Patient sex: F
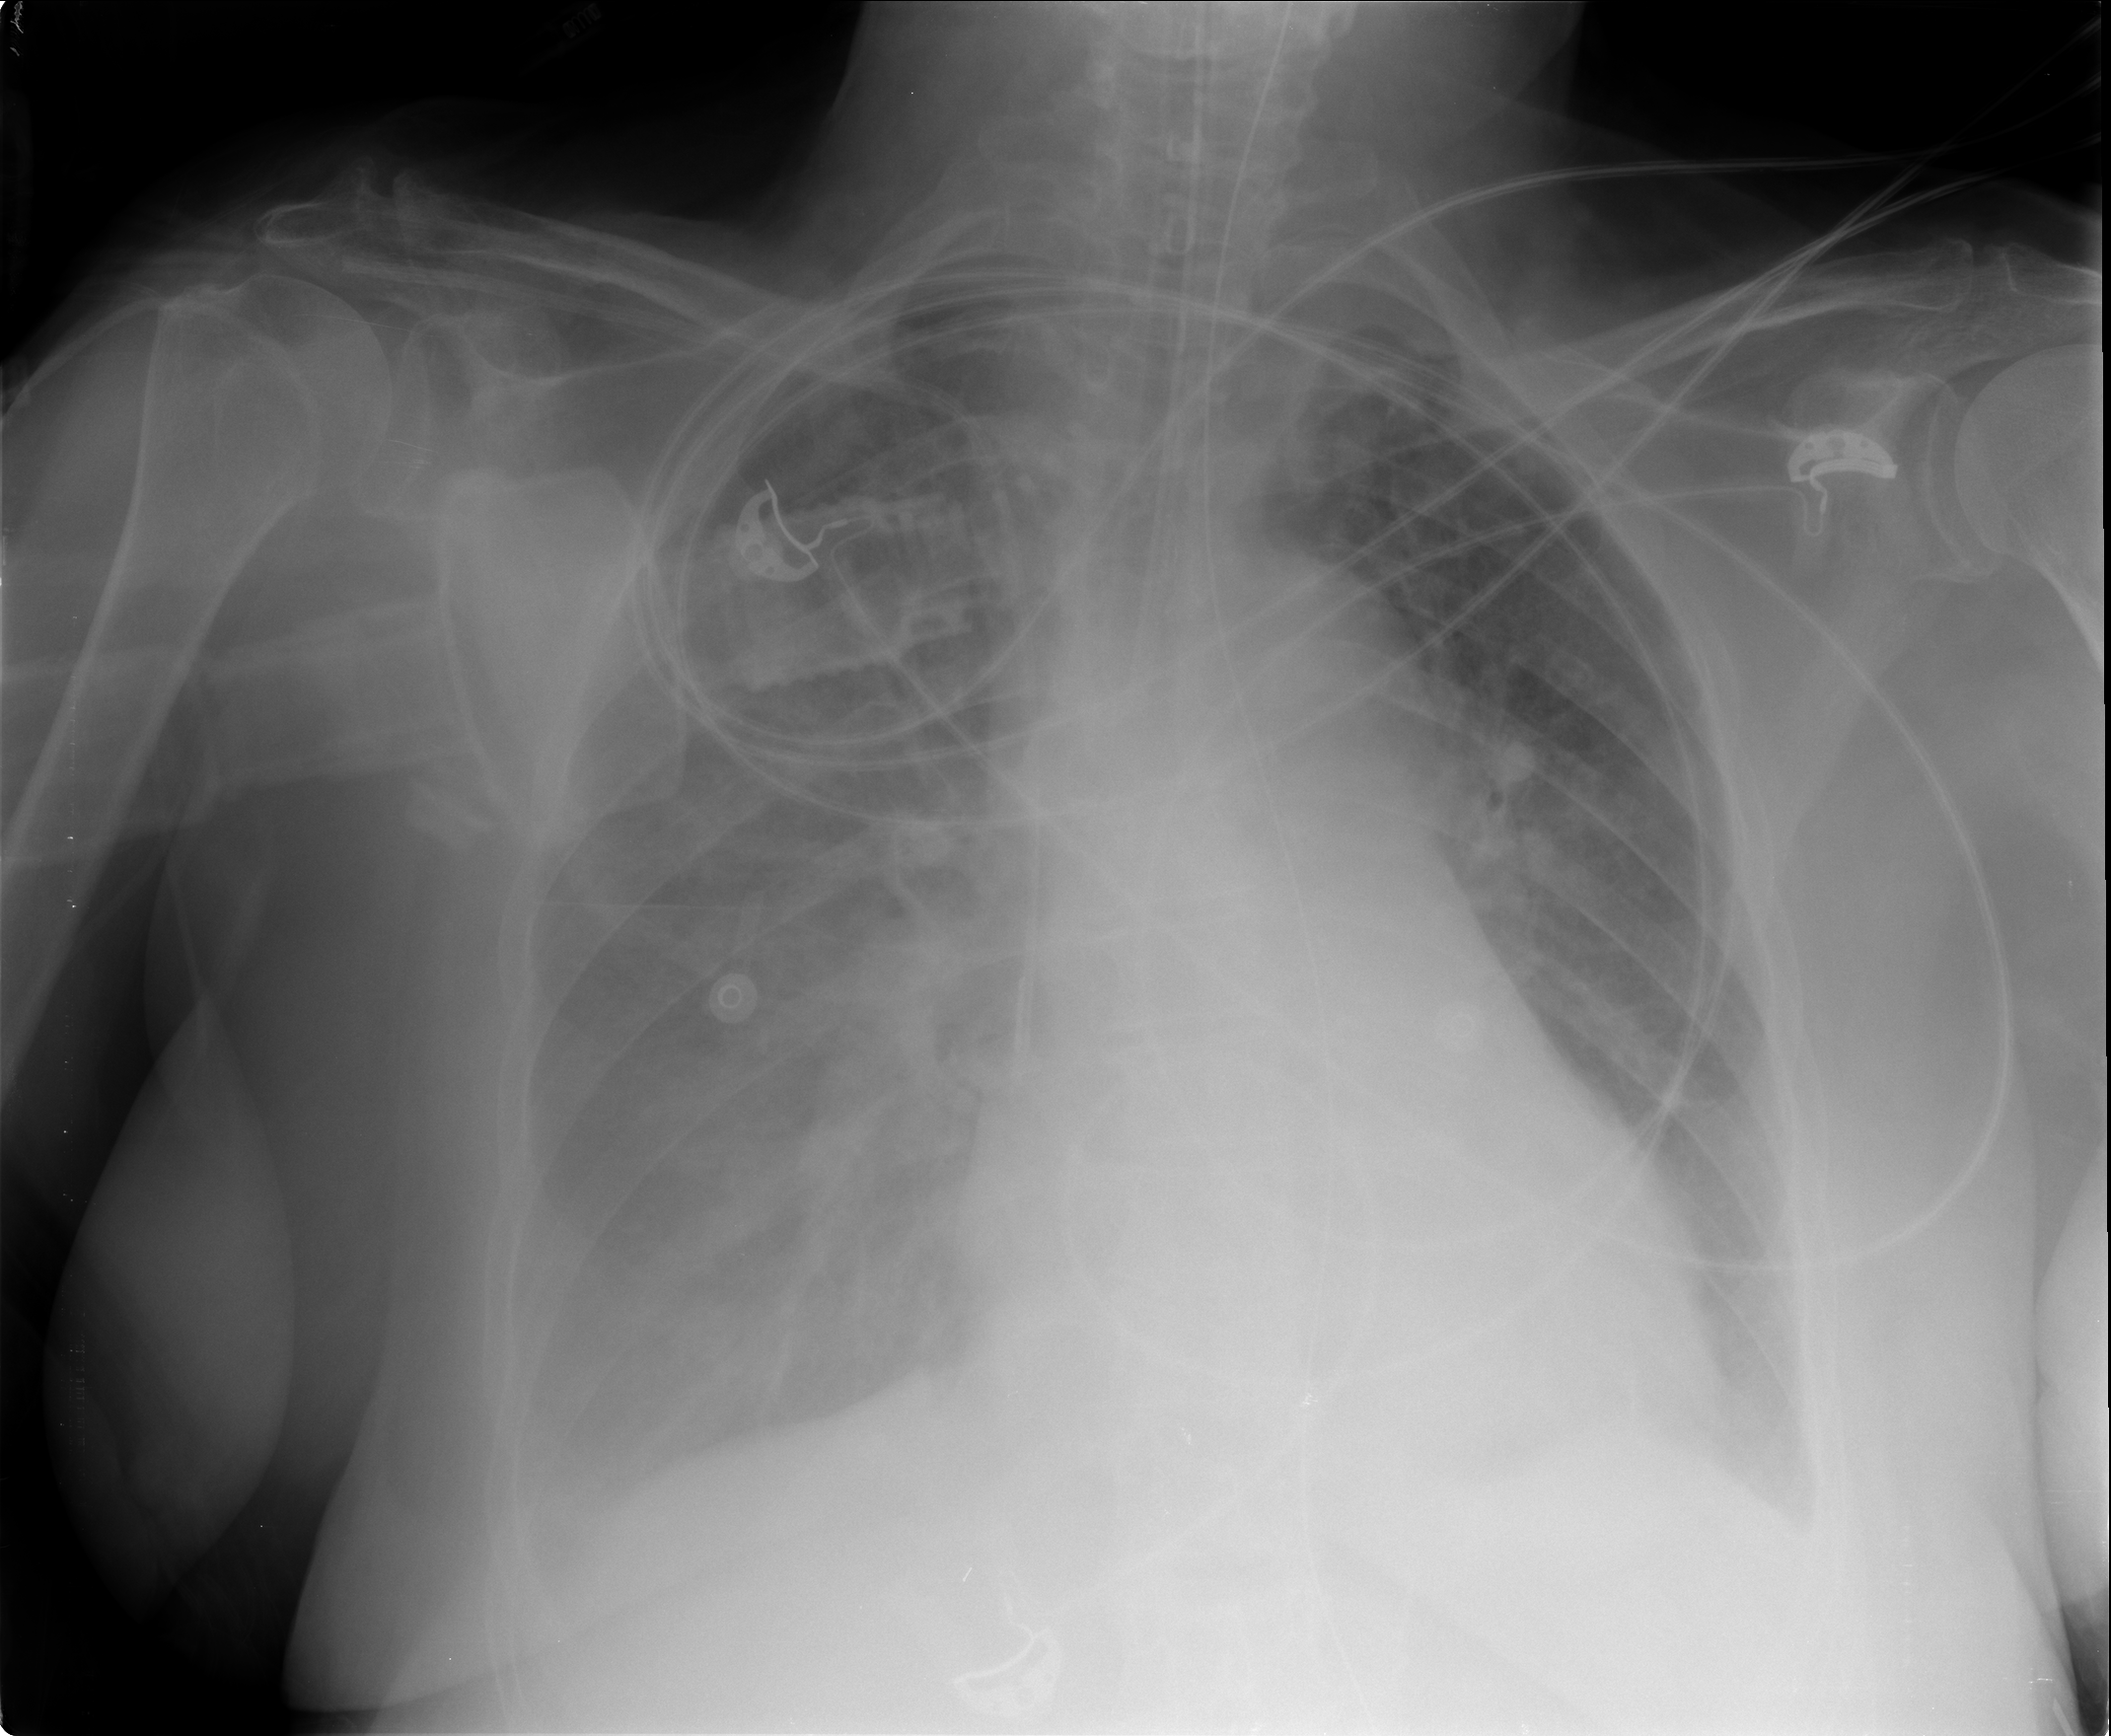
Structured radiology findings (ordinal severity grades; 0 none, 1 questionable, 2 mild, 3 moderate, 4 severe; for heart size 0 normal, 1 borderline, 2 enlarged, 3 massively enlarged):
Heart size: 2
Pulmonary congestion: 2
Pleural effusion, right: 2
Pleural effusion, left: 1
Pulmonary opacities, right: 3
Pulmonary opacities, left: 1
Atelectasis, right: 3
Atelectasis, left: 2